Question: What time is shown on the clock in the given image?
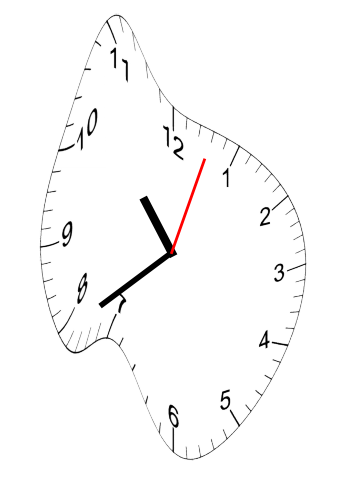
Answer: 10:39:03